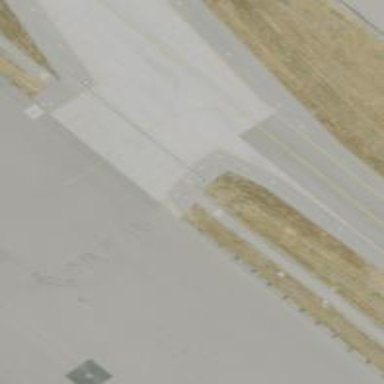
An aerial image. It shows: Image of taxiway at airport.